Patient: sex M, age 80
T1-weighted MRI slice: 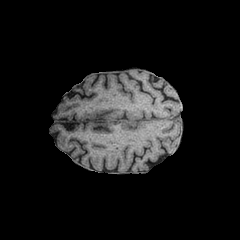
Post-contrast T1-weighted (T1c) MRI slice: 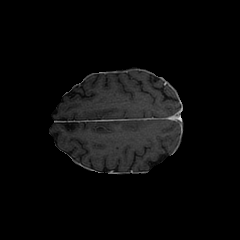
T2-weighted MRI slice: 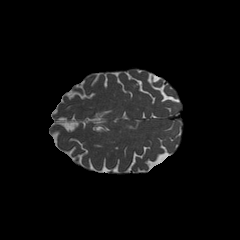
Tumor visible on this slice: no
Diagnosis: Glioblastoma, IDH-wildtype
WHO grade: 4